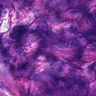
Metastatic tissue present: yes